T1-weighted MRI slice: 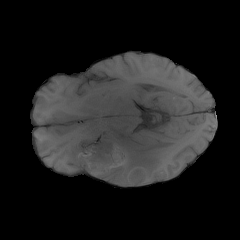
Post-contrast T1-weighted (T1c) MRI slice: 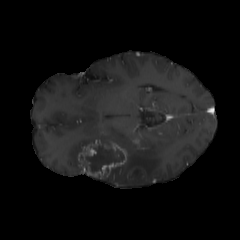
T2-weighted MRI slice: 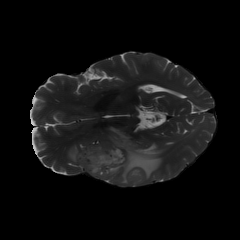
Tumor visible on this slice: yes